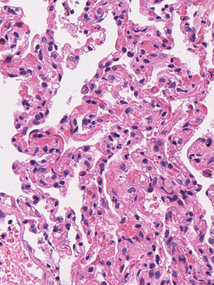
Tumor epithelial tissue: no
Tumor-associated stroma tissue: no
Normal tissue: yes